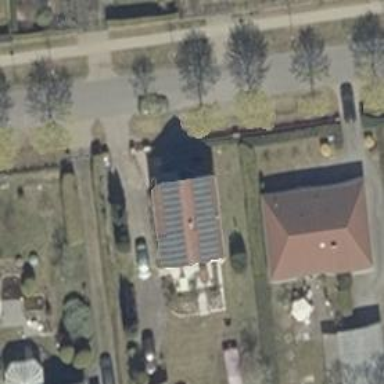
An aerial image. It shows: Solar power generator with photovoltaic panels.